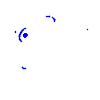
Particle: kaon